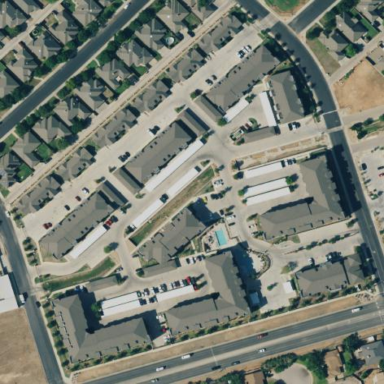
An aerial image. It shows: Apartment complex set amidst lush green grass.